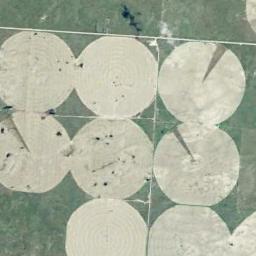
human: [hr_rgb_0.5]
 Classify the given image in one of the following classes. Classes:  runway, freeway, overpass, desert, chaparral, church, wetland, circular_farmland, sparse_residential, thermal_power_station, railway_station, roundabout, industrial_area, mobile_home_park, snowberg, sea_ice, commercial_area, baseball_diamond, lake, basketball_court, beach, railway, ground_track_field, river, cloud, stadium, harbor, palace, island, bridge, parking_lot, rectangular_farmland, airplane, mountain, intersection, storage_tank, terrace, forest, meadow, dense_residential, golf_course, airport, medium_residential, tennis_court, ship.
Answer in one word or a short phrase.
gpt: circular_farmland